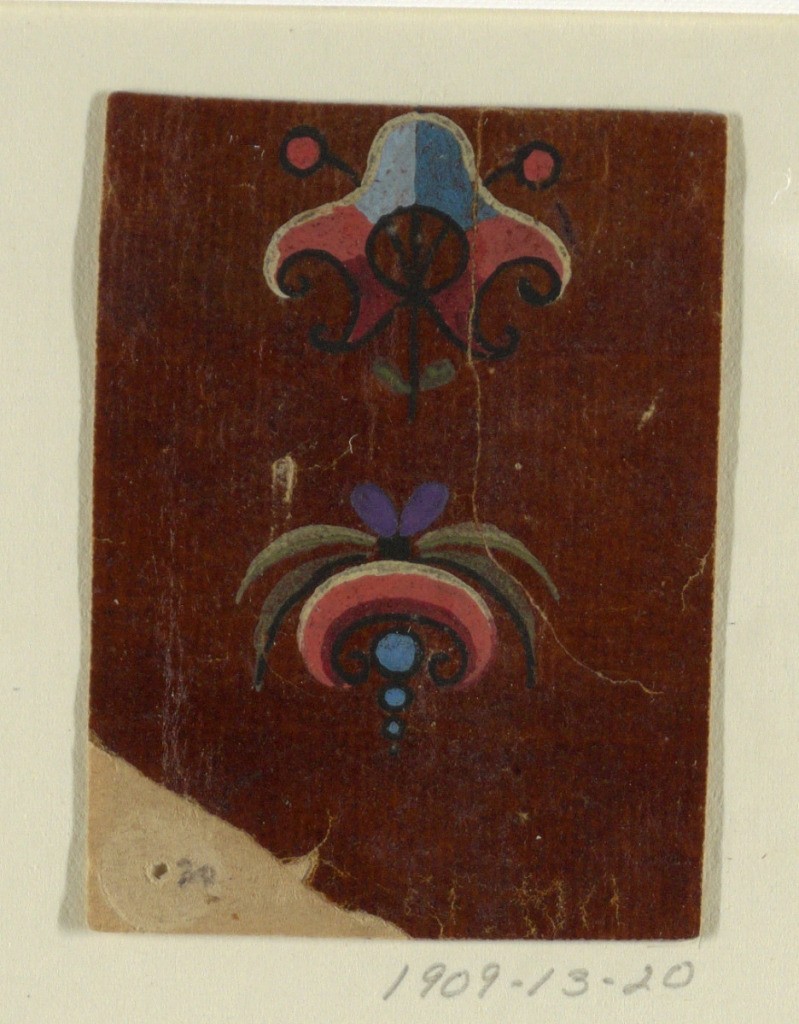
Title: Design for a Woven Fabric
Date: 1815–1830
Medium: Brush and gouache on oily tracing paper
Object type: Drawing
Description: TWo motifs form a vertical row. Top: a scrollwork escutcheon and a bough with leaves and seeds. Bottom: fantastical plant over a scroll and pending peads.